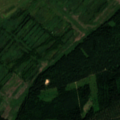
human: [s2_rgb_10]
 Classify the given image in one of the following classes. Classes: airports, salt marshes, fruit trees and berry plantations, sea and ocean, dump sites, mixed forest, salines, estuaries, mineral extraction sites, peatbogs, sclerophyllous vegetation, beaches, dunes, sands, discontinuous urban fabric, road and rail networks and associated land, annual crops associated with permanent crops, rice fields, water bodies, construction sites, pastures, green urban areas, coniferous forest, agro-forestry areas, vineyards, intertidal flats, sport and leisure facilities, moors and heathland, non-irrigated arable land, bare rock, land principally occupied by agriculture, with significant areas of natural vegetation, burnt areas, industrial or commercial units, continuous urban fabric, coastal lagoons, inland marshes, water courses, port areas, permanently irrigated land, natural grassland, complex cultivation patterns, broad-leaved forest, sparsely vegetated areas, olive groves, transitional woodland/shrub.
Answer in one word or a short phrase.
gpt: pastures, complex cultivation patterns, coniferous forest, mixed forest, transitional woodland/shrub, inland marshes